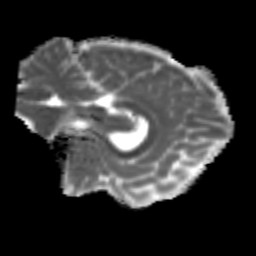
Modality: MD
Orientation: sagittal
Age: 19
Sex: female
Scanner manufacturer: siemens
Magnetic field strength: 3 T
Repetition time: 3.5 s
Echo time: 0.113 s